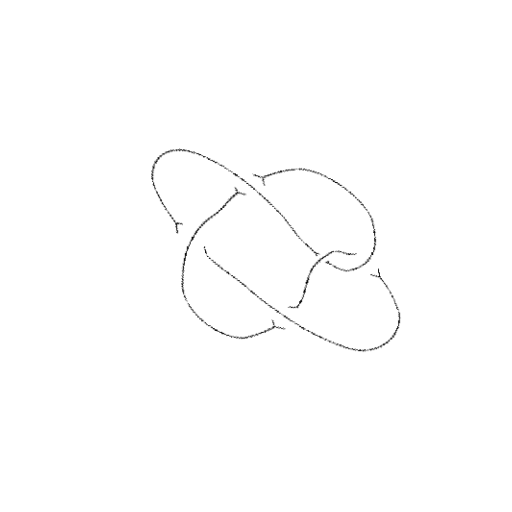
Crossing number: 5